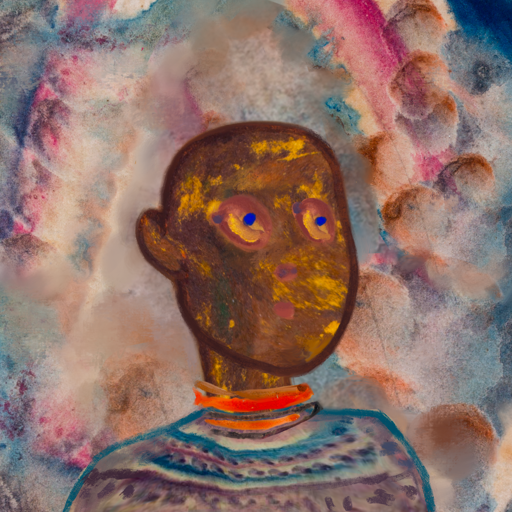
Background: Rupkatha, Head And Neck Side: Comrade, Face Side: Mother_And_Son_Son, Bust: HillGirl, Hair Side: Blank, Head Accessory: Blank, Second Necklace: Blank, Necklace: Experience, Baby: Blank